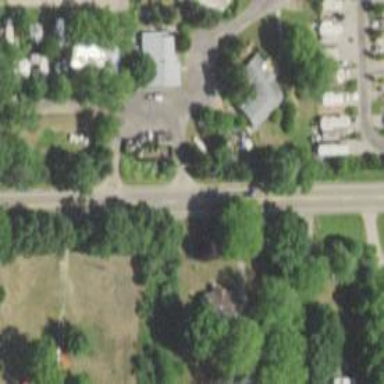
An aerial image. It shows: Driveway.